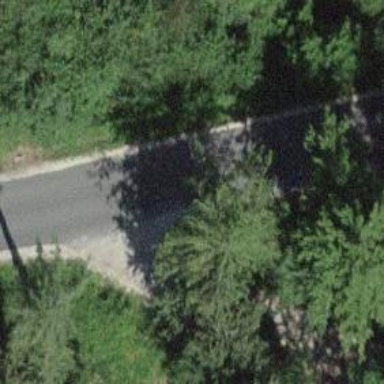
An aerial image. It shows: Unclassified road.